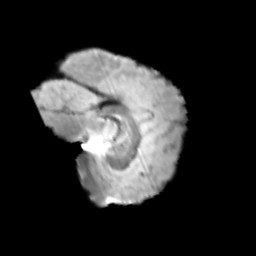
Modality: T2w
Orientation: sagittal
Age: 11
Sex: male
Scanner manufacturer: siemens
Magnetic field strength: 3 T
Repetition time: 3.8 s
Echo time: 0.07 s